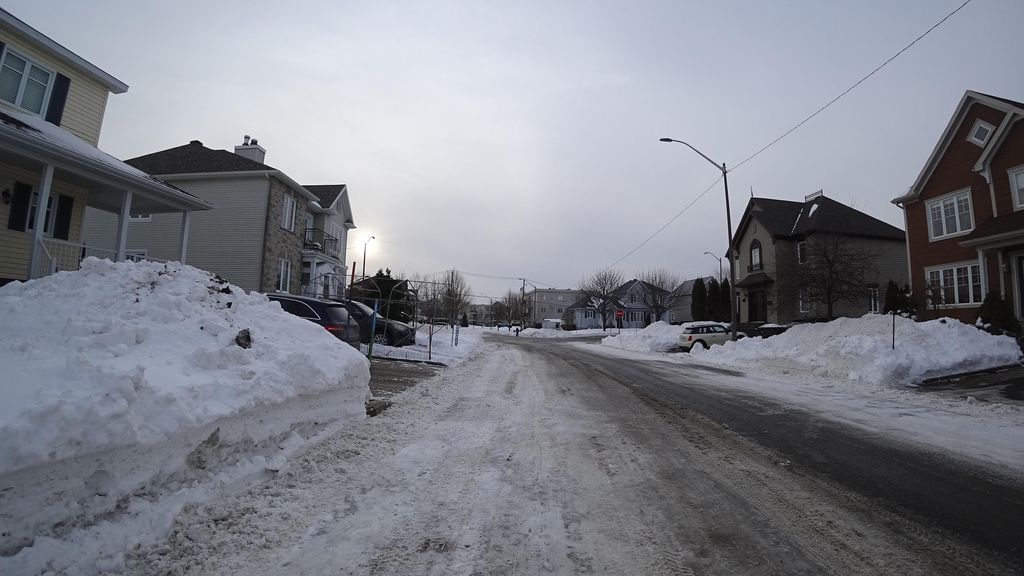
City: quebec_city